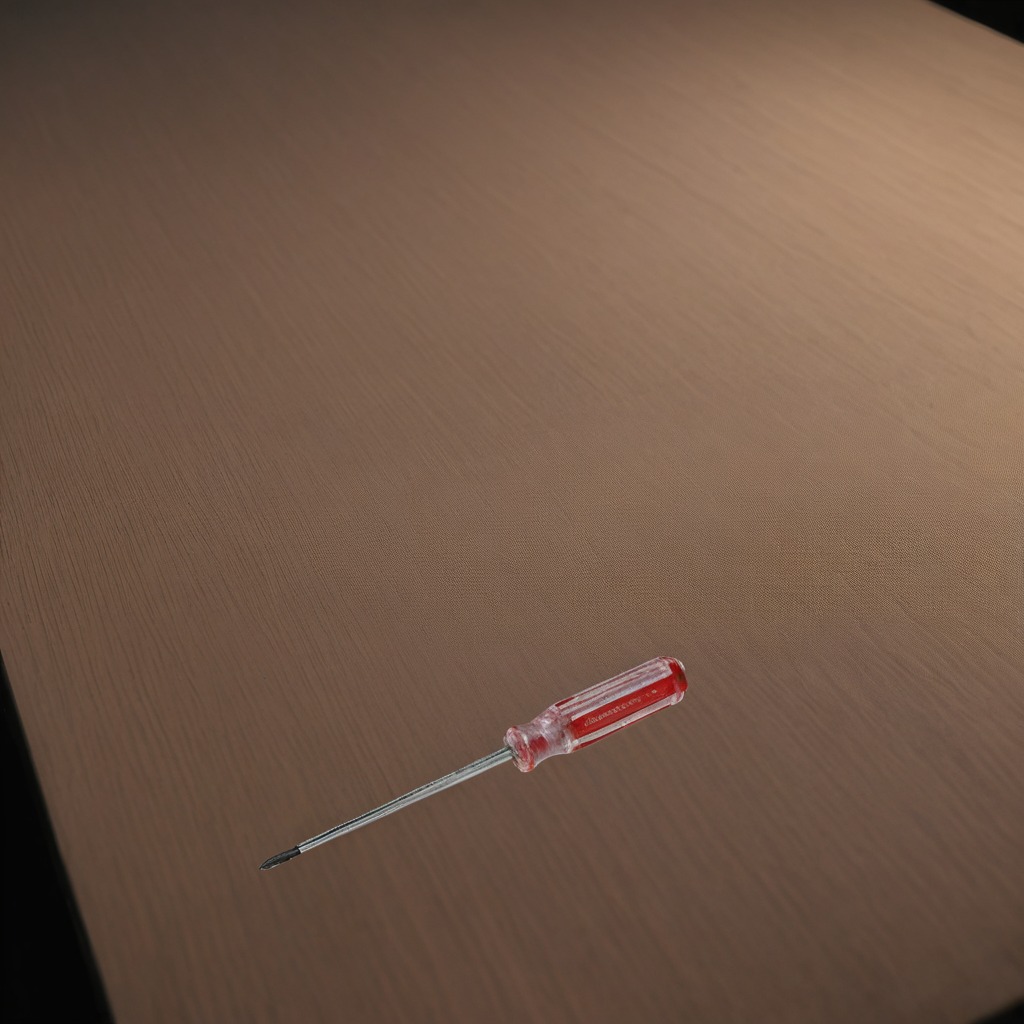
A screwdriver lies on a wooden table.